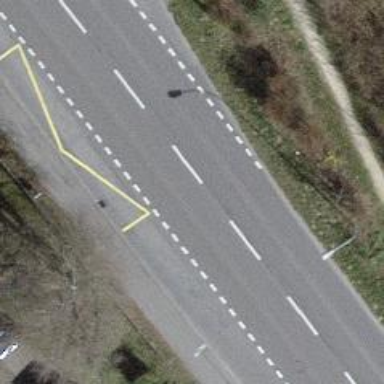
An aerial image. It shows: Bus stop equipped with public transport stop position.